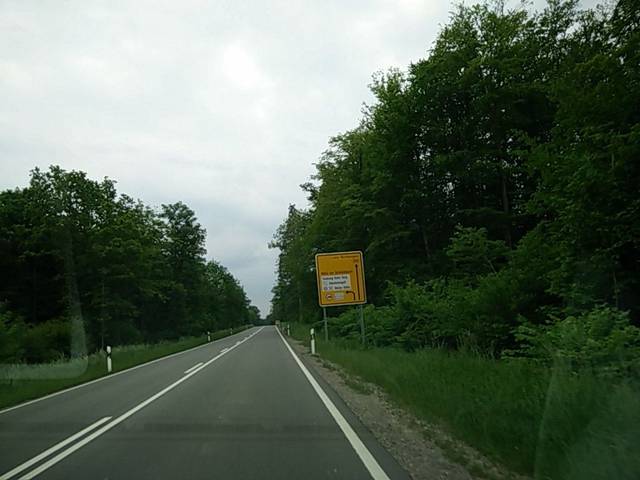
Region: Germany
Coordinates: 48.607, 9.051